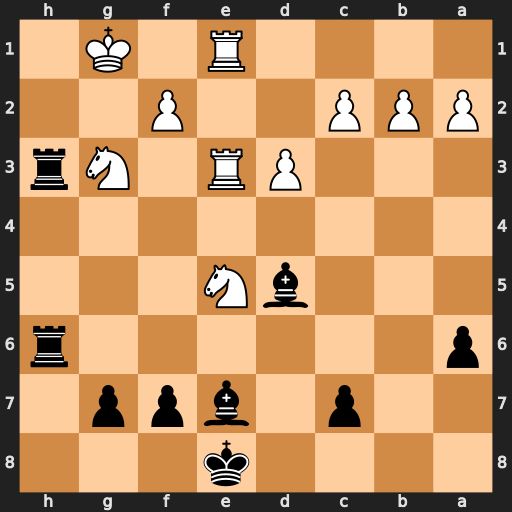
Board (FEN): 4k3/2p1bpp1/p6r/3bN3/8/3PR1Nr/PPP2P2/4R1K1
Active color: b
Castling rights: -
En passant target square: -
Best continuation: Rh1+ Nxh1 Rxh1#